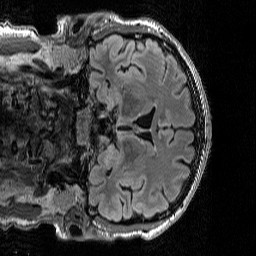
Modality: T2w
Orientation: coronal
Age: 66
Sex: male
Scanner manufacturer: siemens
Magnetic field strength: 3 T
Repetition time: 5 s
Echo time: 0.386 s